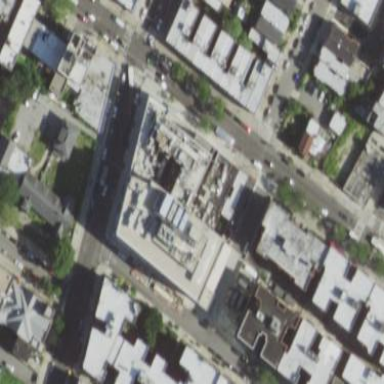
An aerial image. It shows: Healthcare facility identified as hospital.